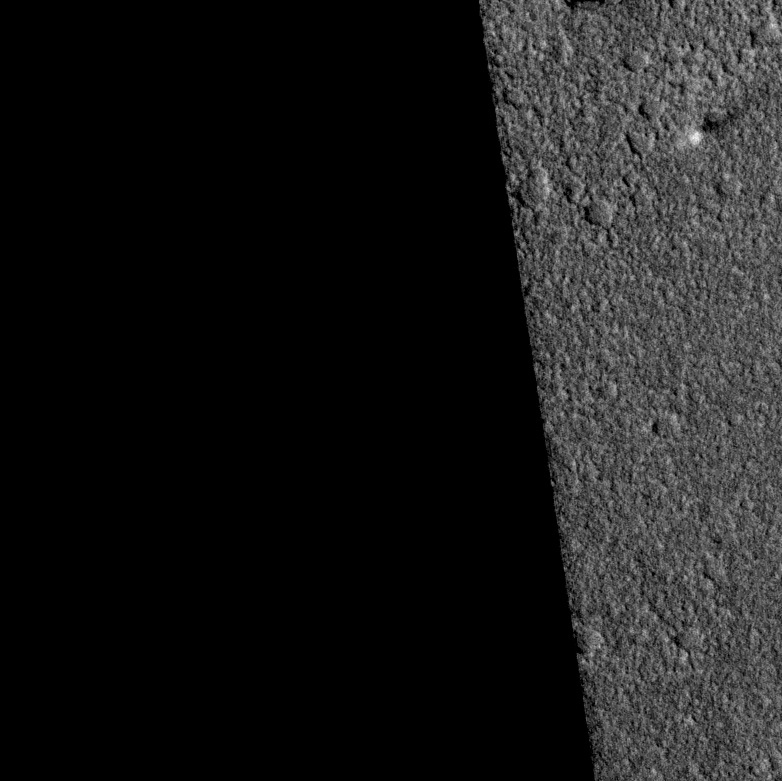
Label: dustdevil